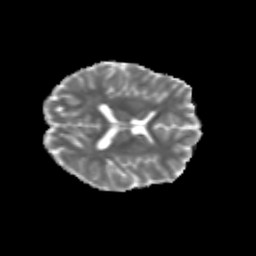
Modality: MD
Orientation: axial
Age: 24
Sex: female
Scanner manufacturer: siemens
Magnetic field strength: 3 T
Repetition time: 3.5 s
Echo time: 0.125 s